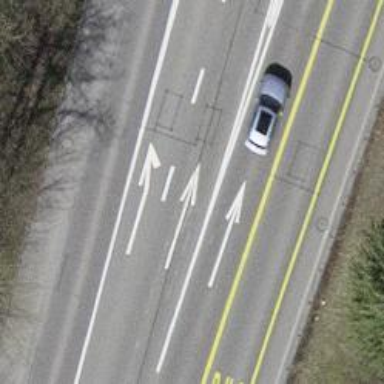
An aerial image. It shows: Secondary road with asphalt surface and designated cycle lane.